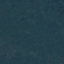
Land use / land cover class: Forest